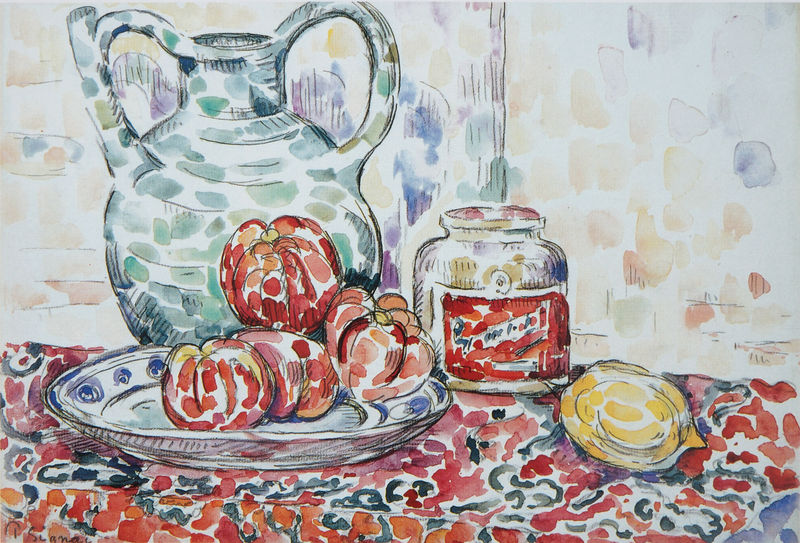
Titel: Nature morte aux poivrons, Stilleben mit Paprikaschoten
Künstler: Paul Signac
Institution: (Privatsammlung)
Schlagwörter: blau, gemälde, wasser, weiß, aquarell, gelb, grün, impressionismus, blumen, bunt, glas, hell, orange, tisch, obst, rose, rot, expressionismus, malerei, muster, ornament, wand, schale, teller, tischdecke, tischtuch, vorhang, flach, stoff, decke, amphore, frucht, früchte, gemüse, henkel, kanne, keramik, krug, kürbis, stilleben, stillleben, vase, apfel, tomate, äpfel, ecke, divisionismus, perspektive, pointilismus, farben, farbe, wasserfarbe, linien, tapete, floral, platte, striche, bögen, punkte, wasserfarben, gefäß, porzellan, paul, geschirr, tupfen, aufschrift, flecken, pfirsich, tomaten, seurat, signac, frühstück, granatapfel, kürbisse, zitrone, kräftig, getupft, matisse, grell, bund, wasserkrug, pointillismus, paul signac, pointiert, vorzeichnung, wnd, farbflecken, all-over, apfelsine, dessertteller, durchscheinend, etikett, gesprenkelt, konfitüre, marmelade, marmeladenglas, tachismus, tüllenkanne, quitten